RGB frame:
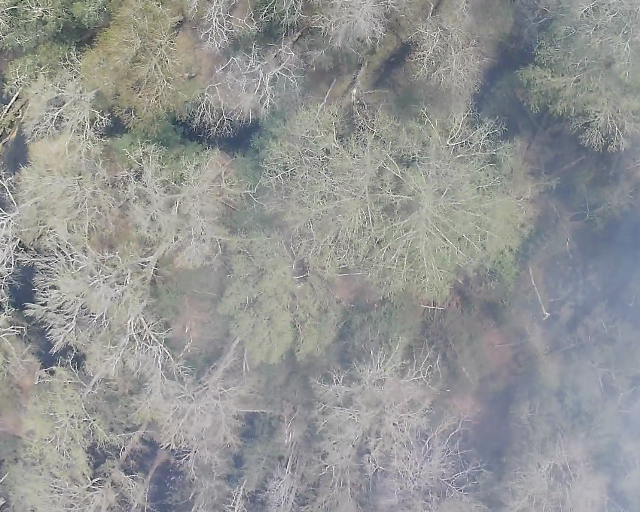
Thermal frame:
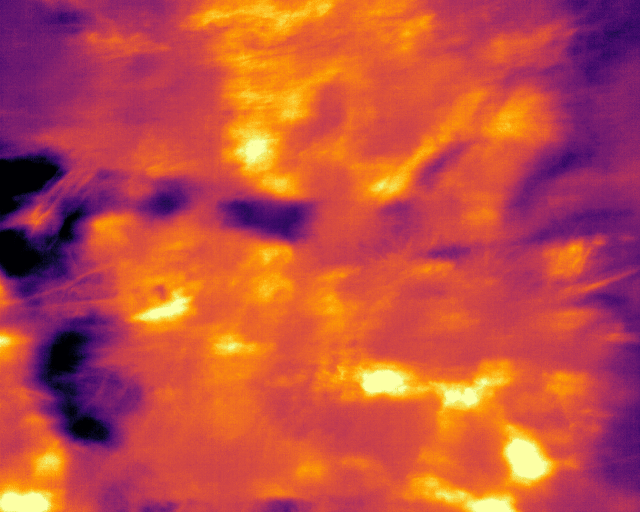
Captured: 2026-02-26 03:45:04
Pixels at or above 80 °C: 0 (fraction of frame: 0)